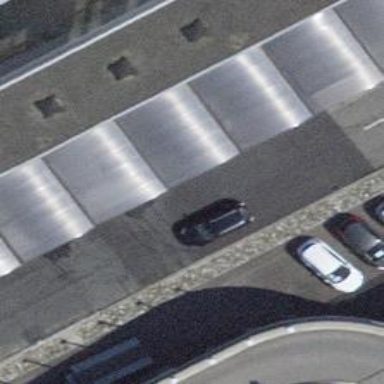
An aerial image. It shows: Car wash facility.